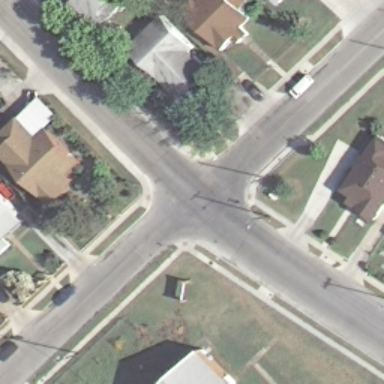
An intersection with no cars or pedestrians .